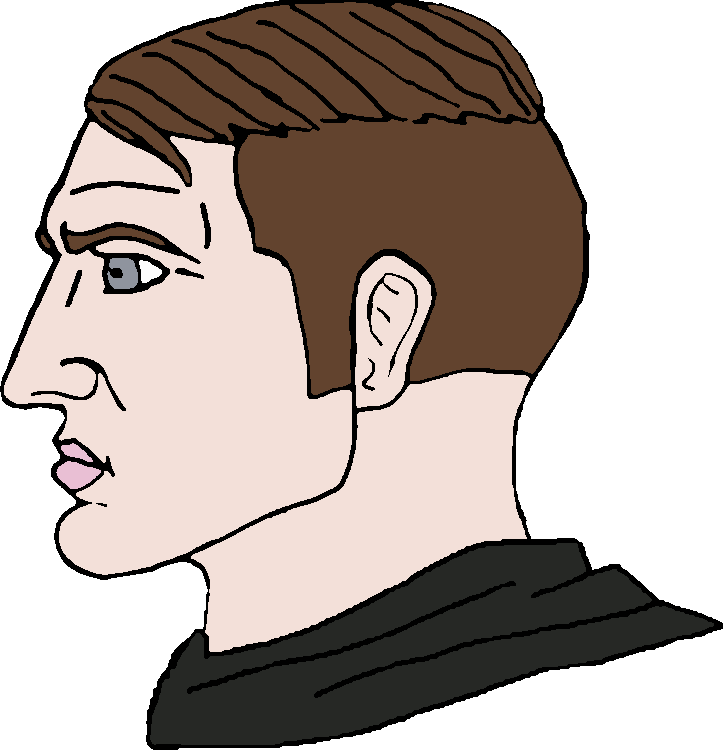
Label: 4_Yes_Chad